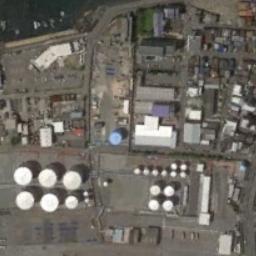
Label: storage_tank